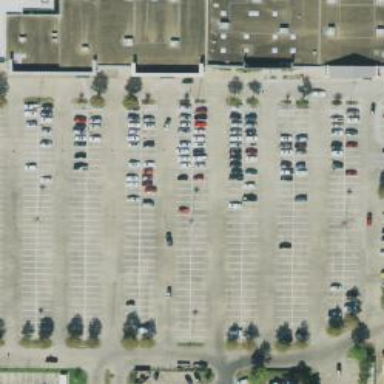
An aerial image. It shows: Parking space is available.